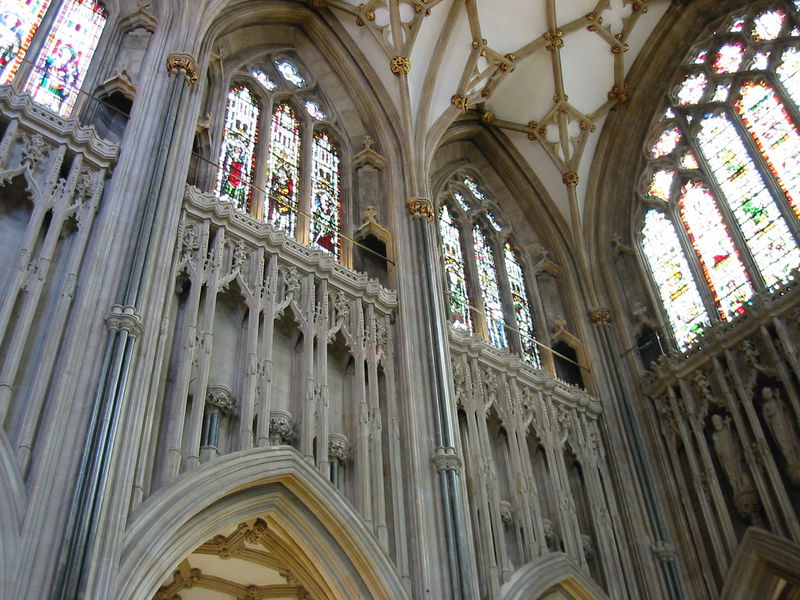
Titel: Kathedrale von Wells (St. Andrew’s Cathedral), Wells/Somerset
Standort: Wells, Kathedrale (EU - GB)
Schlagwörter: weiß, fenster, frankreich, glas, säulen, architektur, kirche, gold, england, gotik, deutschland, foto, arkade, gewölbe, rippen, kathedrale, glasfenster, gotisch, kreuzgrat, spitzbogen, mittelalter, gothik, grat, sakralbau, maßwerk, rippe, stabwerk, gotsich, engladn, fsdfsdfsd